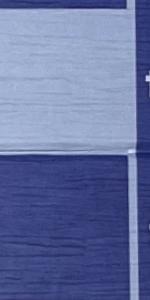
Label: Empty